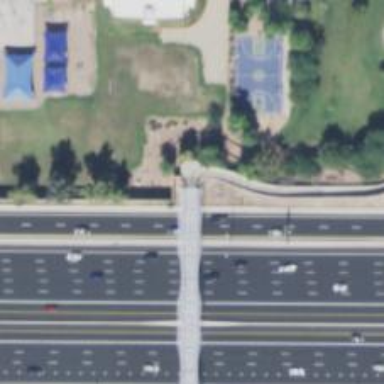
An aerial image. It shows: Bridge over cycleway.